Aerial crown-view tile of a tropical tree (Barro Colorado Island, Panama), acquired 20250512:
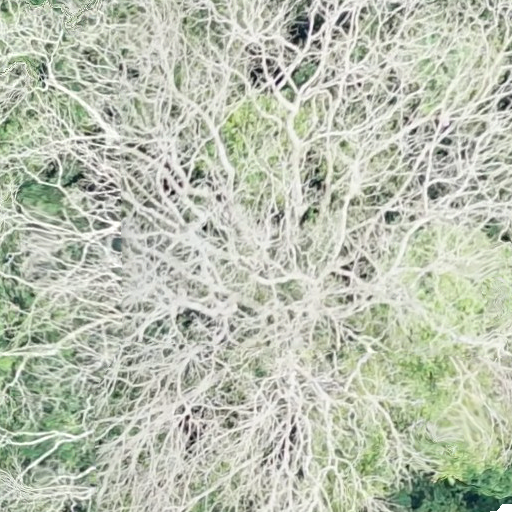
Species: Dipteryx oleifera
GBIF accepted scientific name: Dipteryx oleifera
Crown area: 735.502 m²